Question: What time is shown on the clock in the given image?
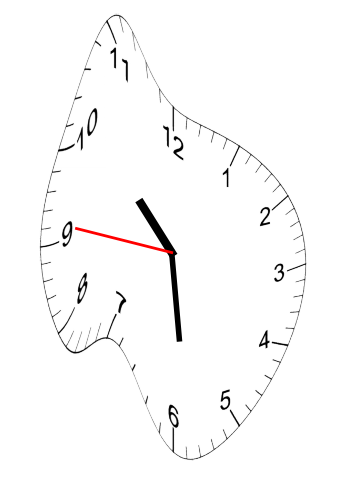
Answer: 10:28:46